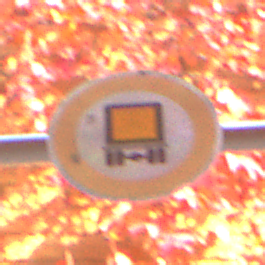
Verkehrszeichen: VerbotKennzeichnungspflichtigeKraftfahrzeugeGefaehrlicheGueter
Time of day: MorningAfternoon
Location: Outdoor (Urban)
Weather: Clear
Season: NotSpecified
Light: Natural